Interaction volume radius: 5 \u00c5
Interaction volume height: 30 \u00c5
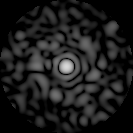
Disorder parameter: 0.8656